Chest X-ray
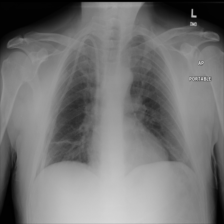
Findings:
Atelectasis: positive
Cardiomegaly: negative
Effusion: negative
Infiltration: negative
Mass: negative
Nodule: negative
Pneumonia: negative
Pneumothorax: negative
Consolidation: negative
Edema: negative
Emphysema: negative
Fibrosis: negative
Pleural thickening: negative
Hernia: negative